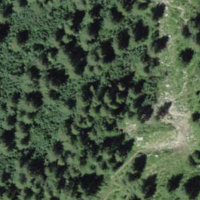
EUNIS habitat code: 31
Species observed at this site:
Miramella alpina
Ajuga pyramidalis